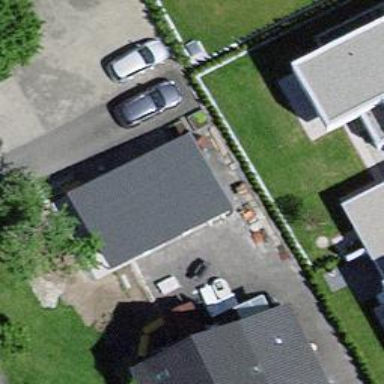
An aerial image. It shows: Shed building.